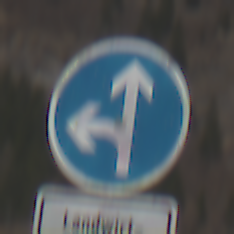
Verkehrszeichen: VorgeschriebeneFahrtrichtungGeradeausOderLinks
Zusatzzeichen unten: BesondereFahrzeugeUndTransportgueter6
Umgebung: Outdoor, Nature
Tageszeit: MorningAfternoon
Wetter: PartlyCloudy
Licht: Natural
Jahreszeit: NotSpecified
Kontrast: HighContrast